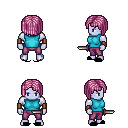
a pixel art fantasy rpg character, male body template, dark elf, purple skin, teal sleeveless shirt, magenta pants, pink pageboy hairstyle, leather bracers, black slippers, dagger, four views (front, back, left, right), 2x2 character sprite sheet, small pixel art, hard edges, no anti-aliasing